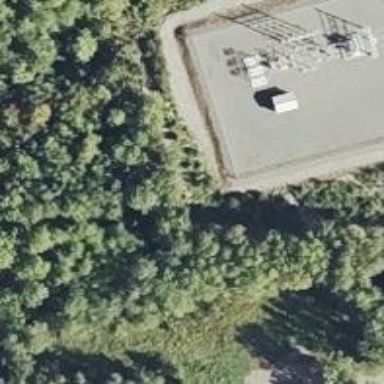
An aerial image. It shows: Power substation.